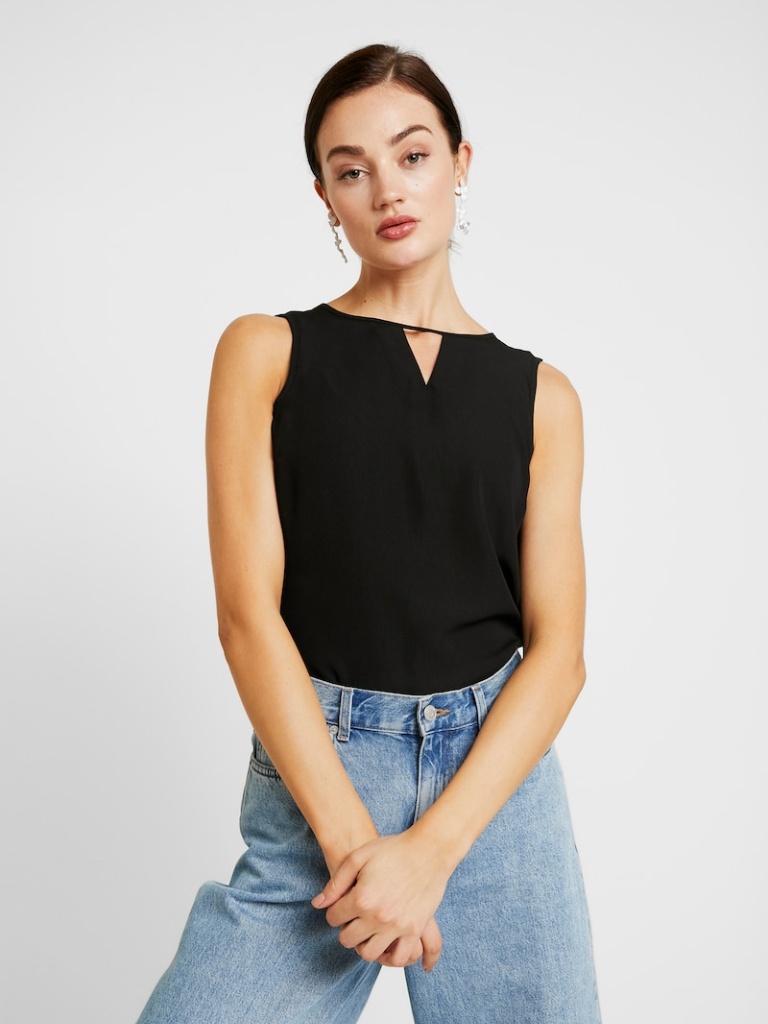
knit fitted sleeveless hip length Fully Tucked in crew blouse